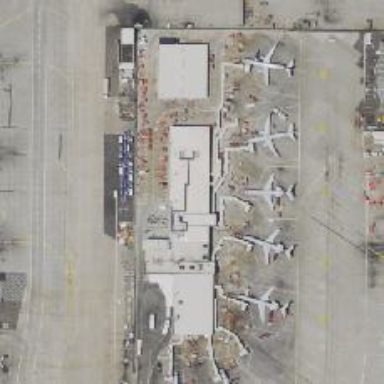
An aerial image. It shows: Airport gate.